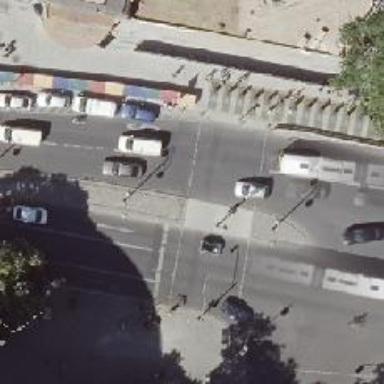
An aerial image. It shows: Asphalt footway with crossing equipped with traffic signals.